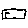
Label: hexagon